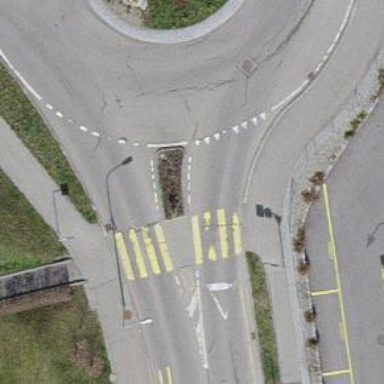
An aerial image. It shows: Zebra crossing on the road.